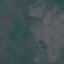
Label: HerbaceousVegetation